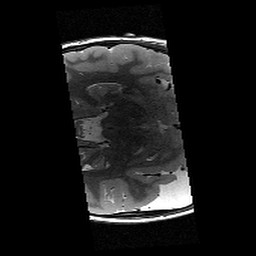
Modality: T2w
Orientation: axial
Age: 12
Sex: male
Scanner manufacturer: siemens
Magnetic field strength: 3 T
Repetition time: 9.23 s
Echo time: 0.067 s